Field crop: maize
Growth stage: 2
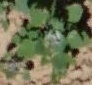
Species: chenopodium